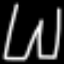
Label: pants